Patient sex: M
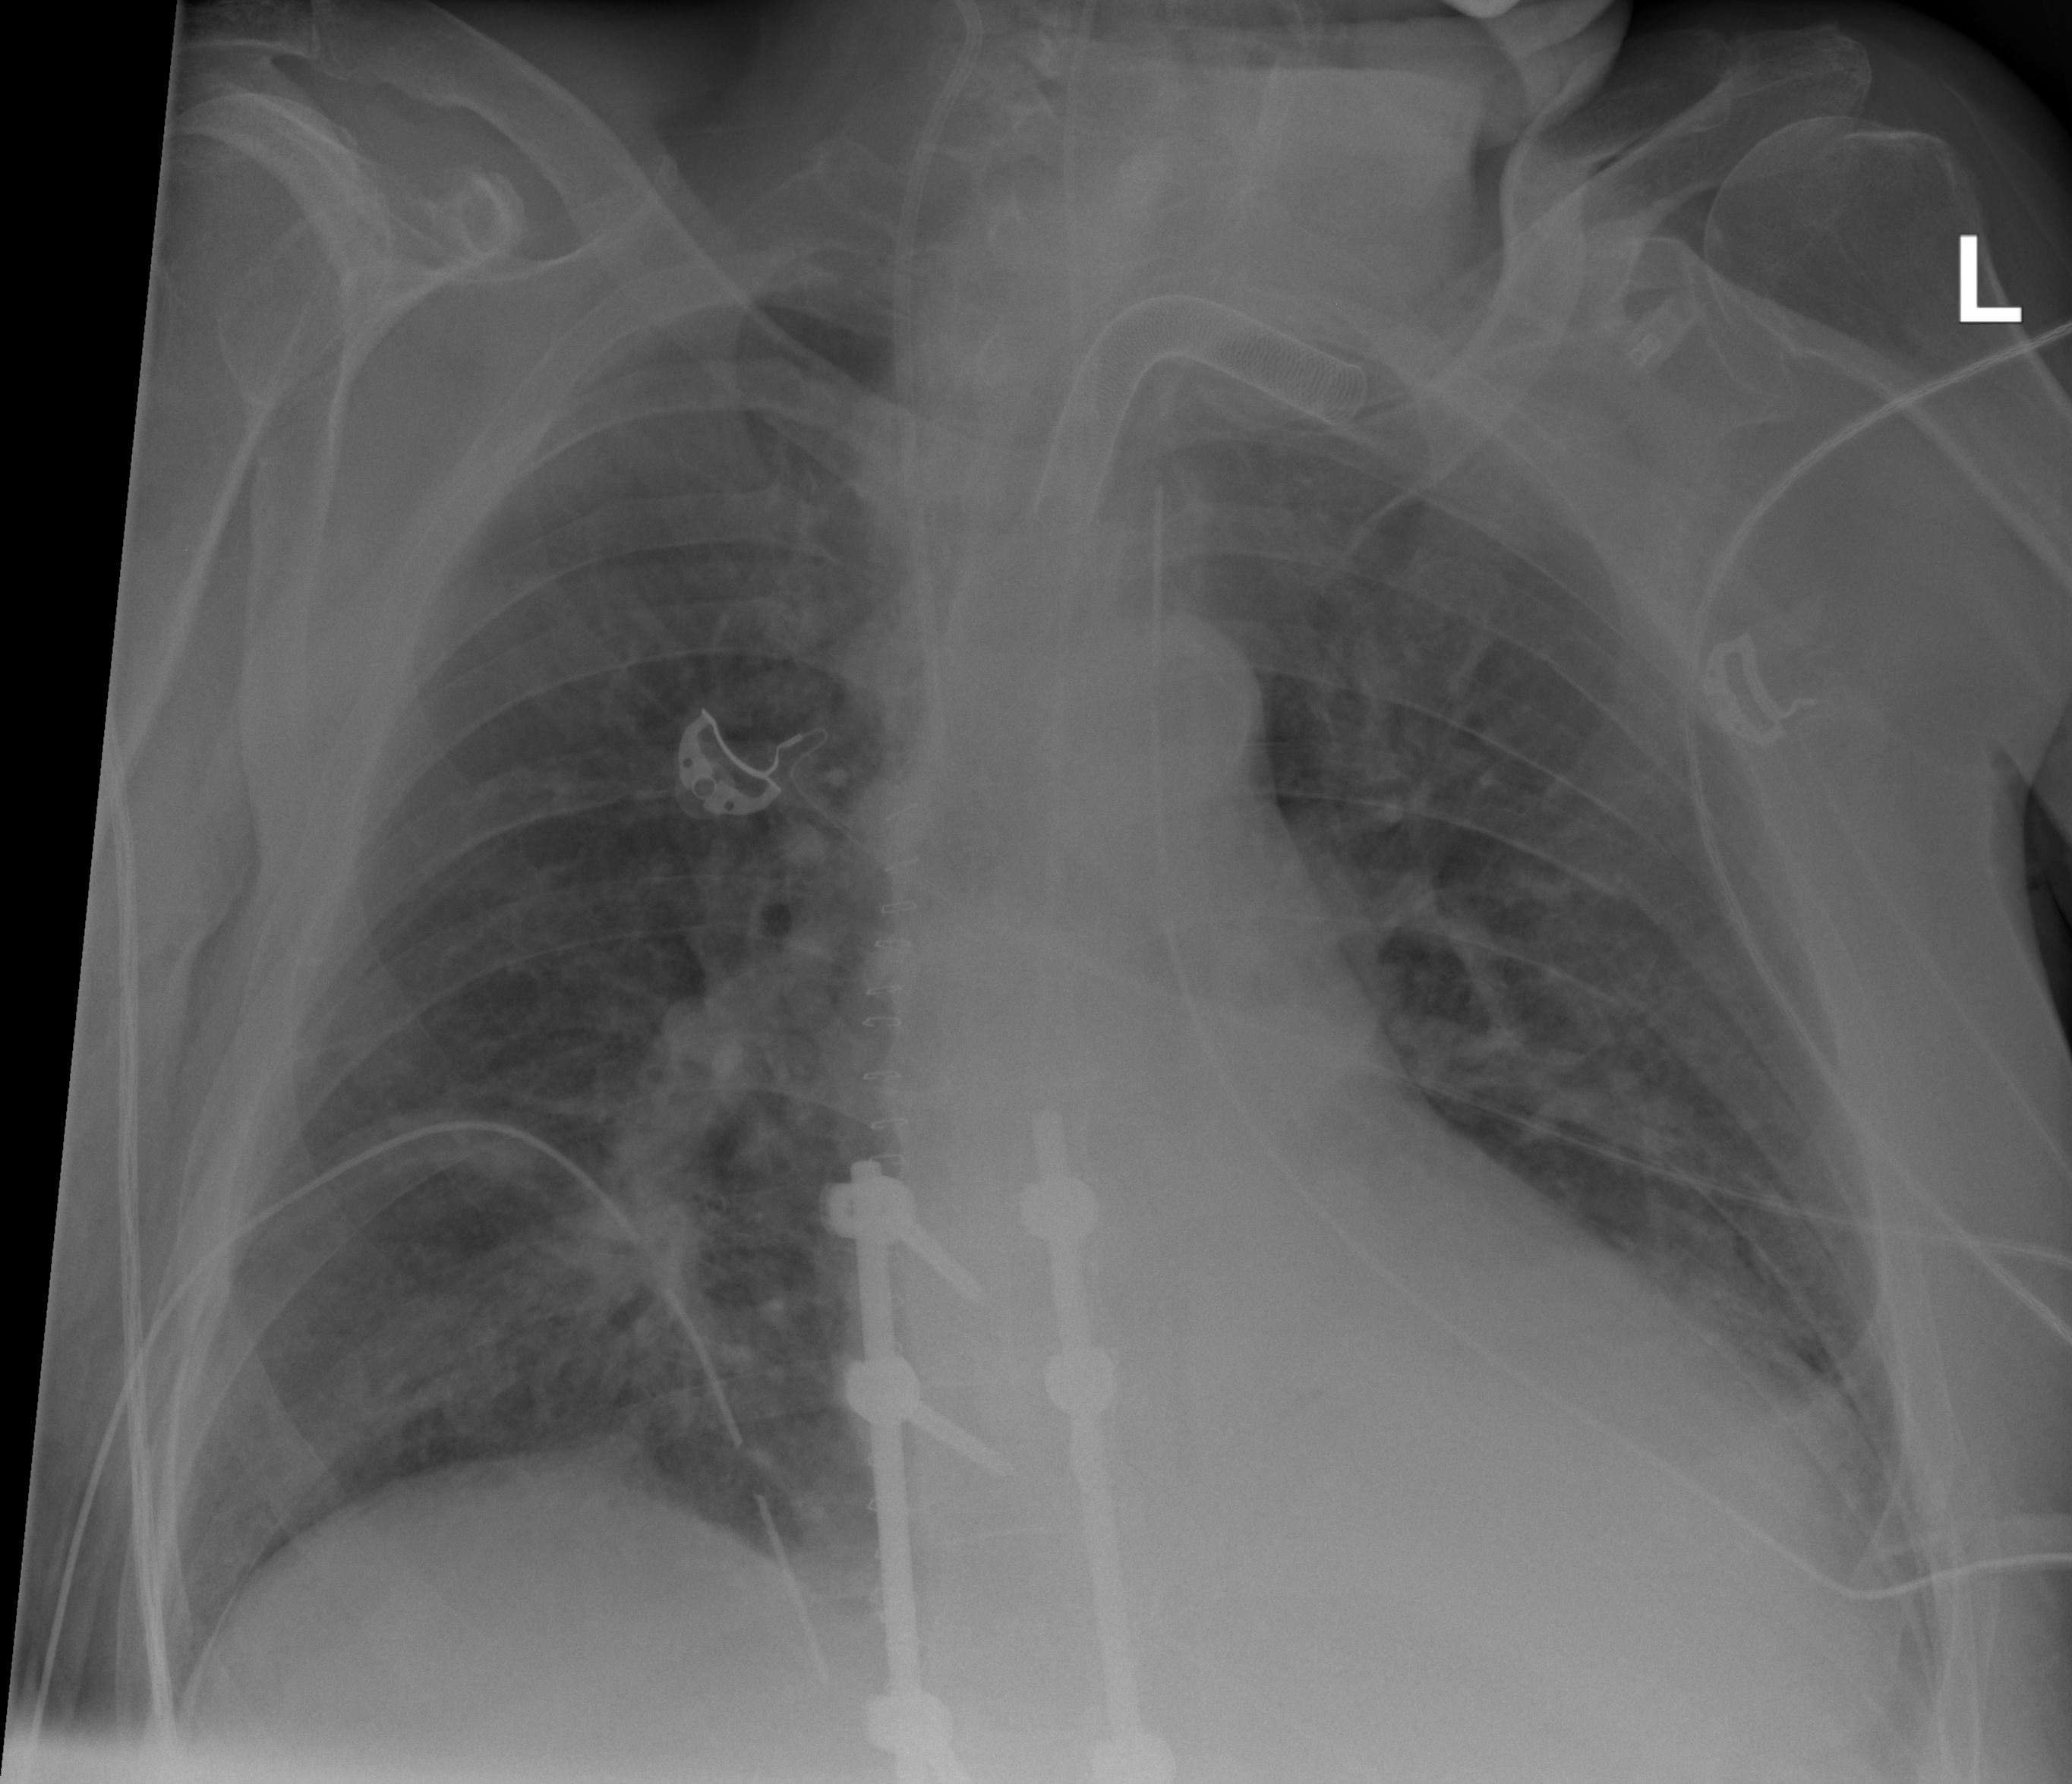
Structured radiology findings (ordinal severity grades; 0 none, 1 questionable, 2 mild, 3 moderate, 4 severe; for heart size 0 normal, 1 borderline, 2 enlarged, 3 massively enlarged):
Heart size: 2
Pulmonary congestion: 2
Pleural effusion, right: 0
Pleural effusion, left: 0
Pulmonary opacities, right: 2
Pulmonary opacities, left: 0
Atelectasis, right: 1
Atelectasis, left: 2